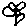
Label: flower